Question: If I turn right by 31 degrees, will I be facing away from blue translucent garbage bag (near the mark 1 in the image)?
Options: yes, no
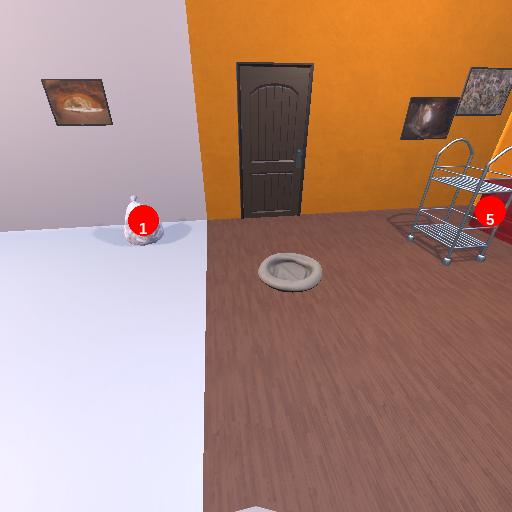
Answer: yes